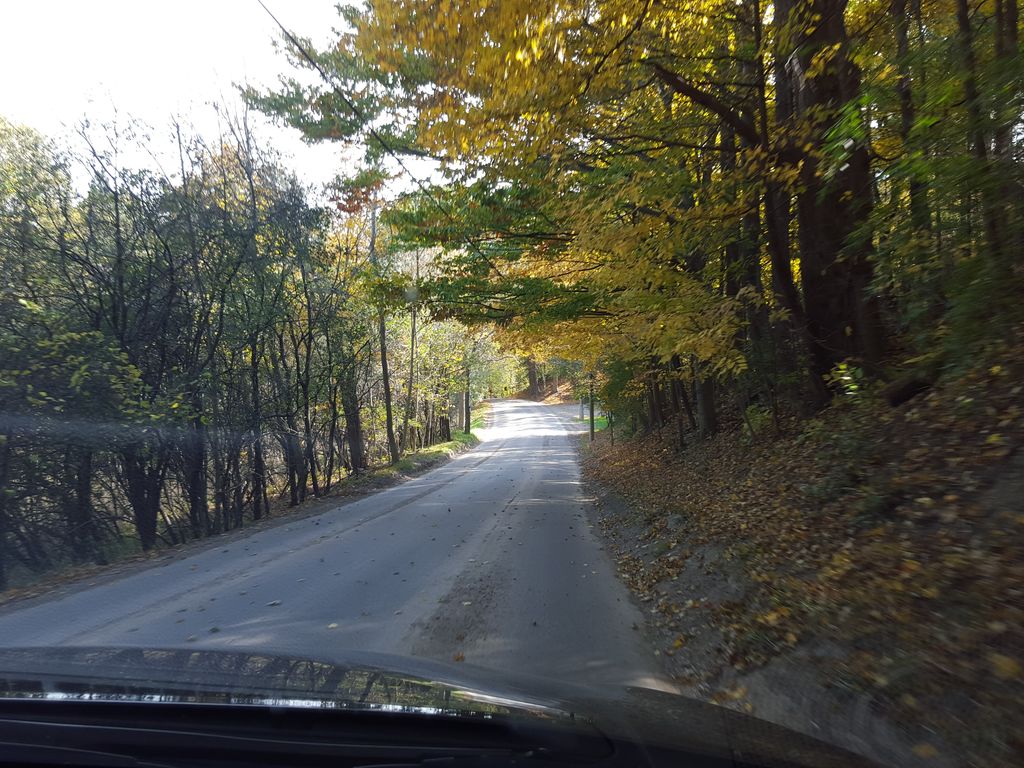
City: hamilton